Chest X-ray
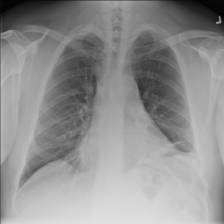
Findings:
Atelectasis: positive
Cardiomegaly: negative
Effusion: negative
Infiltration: negative
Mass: negative
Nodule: negative
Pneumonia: negative
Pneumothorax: negative
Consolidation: negative
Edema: negative
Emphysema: negative
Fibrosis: negative
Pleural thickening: negative
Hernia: negative